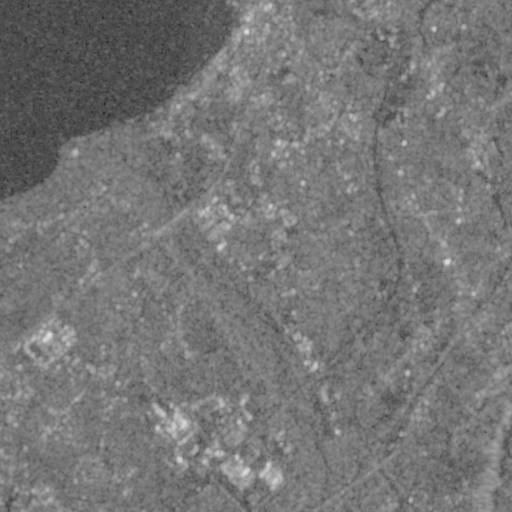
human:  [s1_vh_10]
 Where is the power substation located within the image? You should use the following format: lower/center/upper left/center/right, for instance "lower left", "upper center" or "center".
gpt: The power substation is located in the lower left of the image.
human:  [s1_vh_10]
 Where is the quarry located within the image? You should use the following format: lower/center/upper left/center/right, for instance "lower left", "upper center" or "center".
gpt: The quarry is located in the lower center of the image.
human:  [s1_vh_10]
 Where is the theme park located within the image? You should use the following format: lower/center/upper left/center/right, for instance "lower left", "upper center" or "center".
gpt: The theme park is located in the upper left of the image.
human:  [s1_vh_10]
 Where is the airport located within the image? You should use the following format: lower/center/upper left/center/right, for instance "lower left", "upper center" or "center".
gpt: There is no airport in the image.

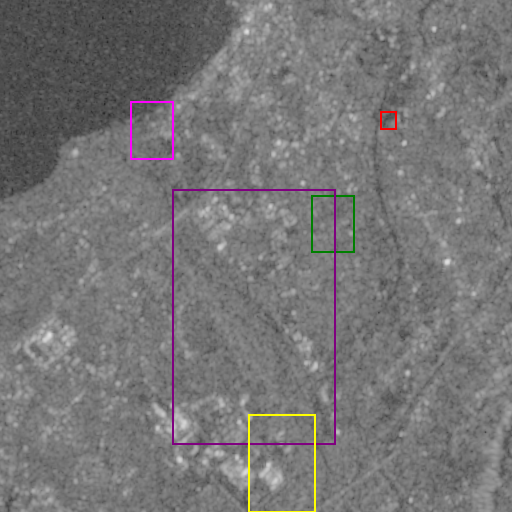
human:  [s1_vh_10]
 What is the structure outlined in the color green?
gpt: The structure outlined in green is a crop field.
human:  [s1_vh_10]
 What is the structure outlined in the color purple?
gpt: The structure outlined in purple is a park.
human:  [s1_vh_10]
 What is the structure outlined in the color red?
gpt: The structure outlined in red is a parking lot.
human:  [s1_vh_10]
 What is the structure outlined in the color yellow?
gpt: The structure outlined in yellow is a quarry.
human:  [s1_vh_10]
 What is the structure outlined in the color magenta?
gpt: The structure outlined in magenta is a theme park.
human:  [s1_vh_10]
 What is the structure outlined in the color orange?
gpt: There is no orange outline.